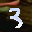
Label: 3